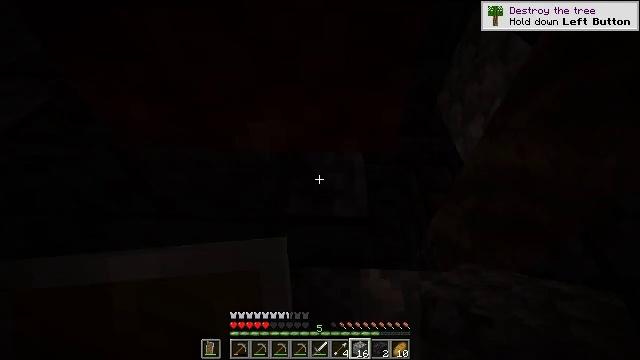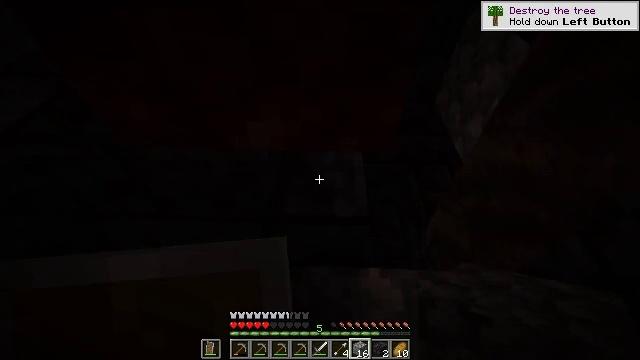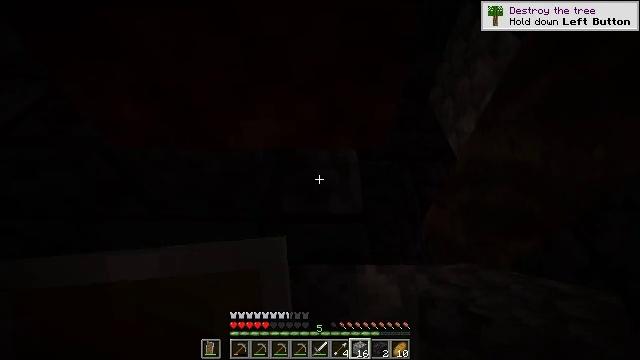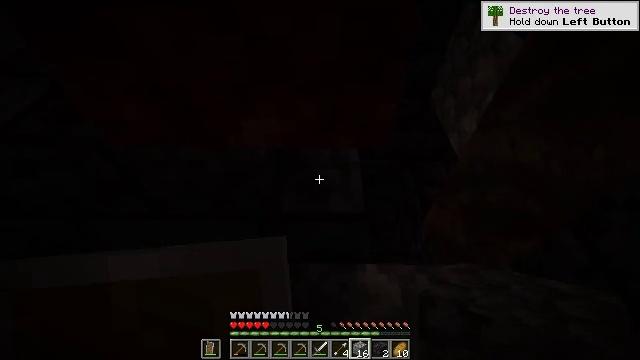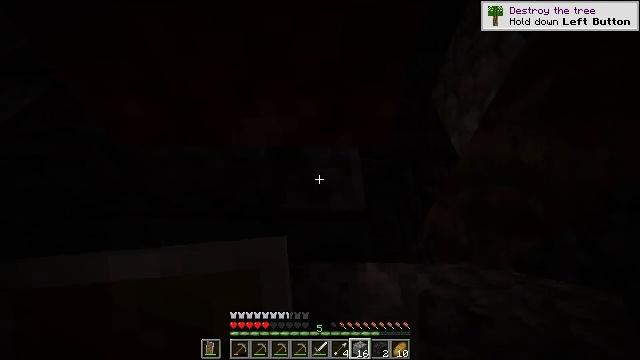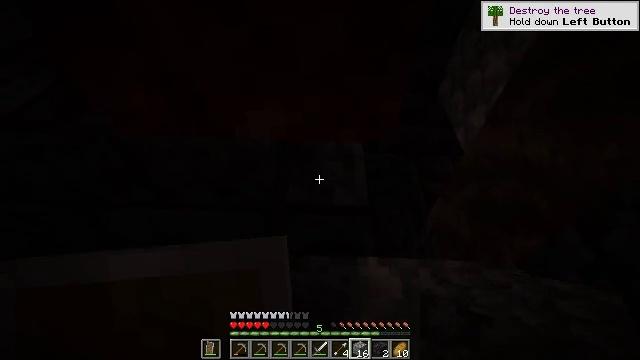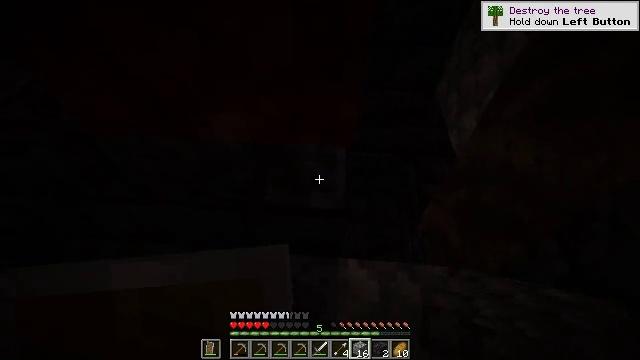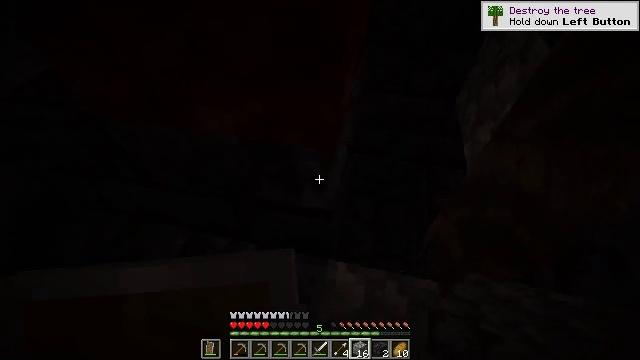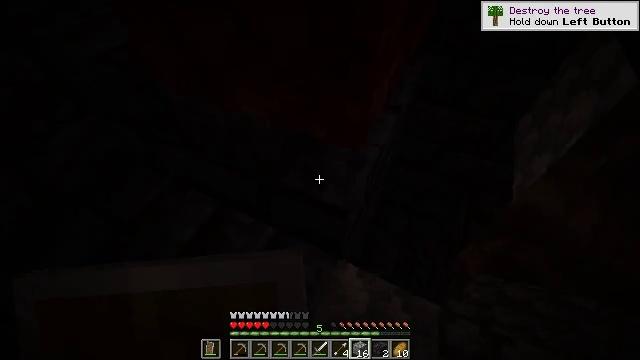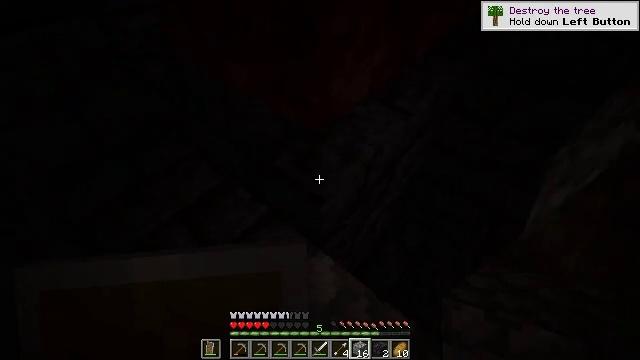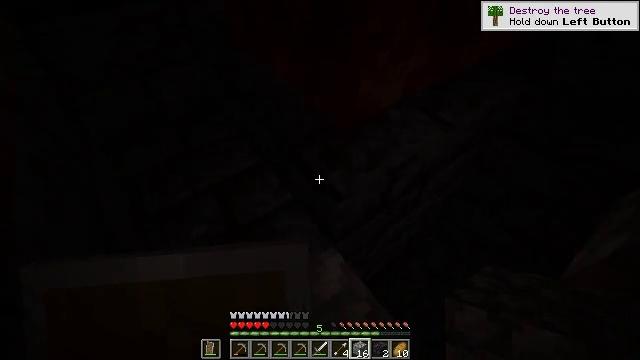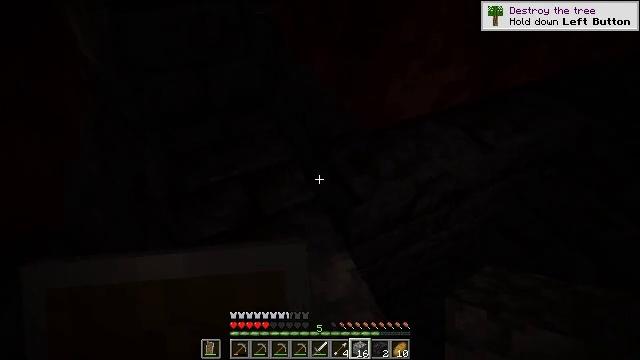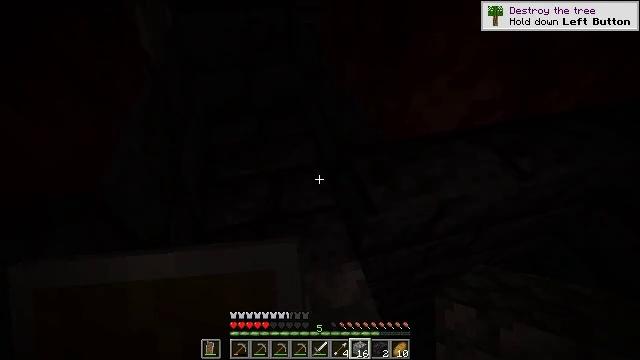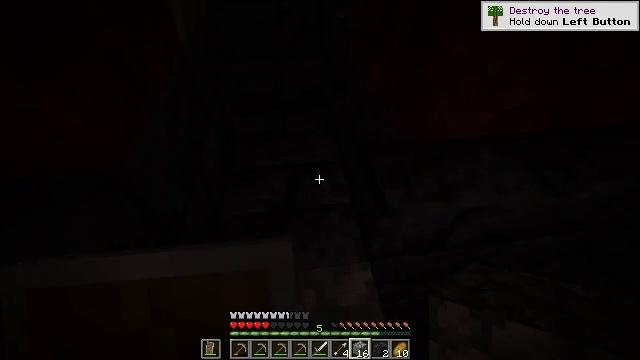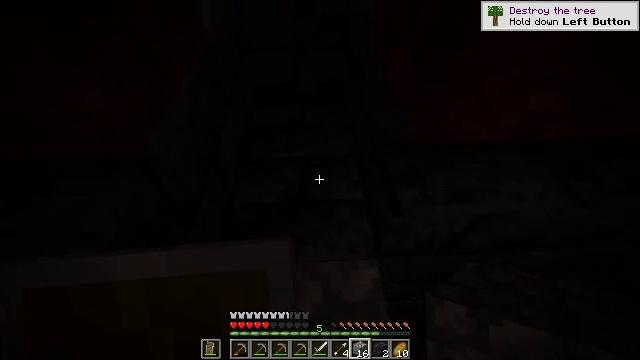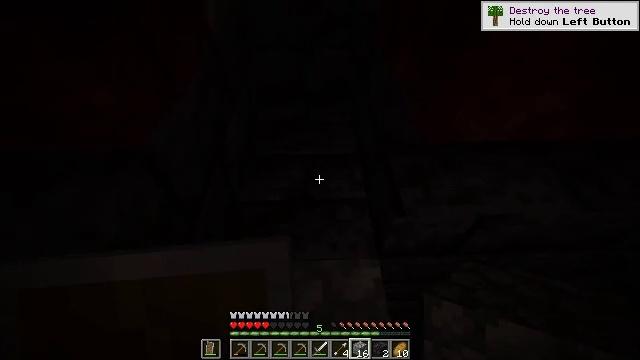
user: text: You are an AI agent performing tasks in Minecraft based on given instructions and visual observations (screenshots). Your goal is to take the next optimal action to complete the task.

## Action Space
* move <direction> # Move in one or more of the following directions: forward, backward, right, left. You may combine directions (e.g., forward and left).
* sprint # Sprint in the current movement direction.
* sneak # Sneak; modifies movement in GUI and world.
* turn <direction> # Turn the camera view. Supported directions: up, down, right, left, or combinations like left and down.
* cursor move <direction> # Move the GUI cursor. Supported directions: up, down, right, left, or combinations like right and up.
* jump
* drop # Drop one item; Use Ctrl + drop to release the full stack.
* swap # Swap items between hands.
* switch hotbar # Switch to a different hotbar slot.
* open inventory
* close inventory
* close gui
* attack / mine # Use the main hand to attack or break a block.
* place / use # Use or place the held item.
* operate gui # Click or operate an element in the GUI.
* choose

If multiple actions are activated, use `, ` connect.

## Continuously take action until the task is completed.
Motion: motion action
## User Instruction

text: Harvest some polished blackstone bricks.
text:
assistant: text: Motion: no_op
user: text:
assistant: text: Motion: turn right
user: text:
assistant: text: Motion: no_op
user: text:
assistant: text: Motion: no_op
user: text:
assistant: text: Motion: move right, turn left and down
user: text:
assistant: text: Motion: move right, turn left
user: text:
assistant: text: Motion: move right, turn left
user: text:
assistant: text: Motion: move right, turn left
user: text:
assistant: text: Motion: move right, turn left
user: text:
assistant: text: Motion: turn left
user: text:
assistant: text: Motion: turn left and up
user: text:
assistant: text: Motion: turn left and up
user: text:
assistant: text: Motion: turn left
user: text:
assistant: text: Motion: turn left and down
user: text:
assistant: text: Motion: turn left
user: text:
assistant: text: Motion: no_op
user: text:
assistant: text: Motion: turn left
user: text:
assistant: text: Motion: no_op
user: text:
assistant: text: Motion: turn left
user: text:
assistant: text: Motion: no_op
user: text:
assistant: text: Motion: turn down
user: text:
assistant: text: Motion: turn down
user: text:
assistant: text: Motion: turn down
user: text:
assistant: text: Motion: no_op
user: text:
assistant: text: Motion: no_op
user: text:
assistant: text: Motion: no_op
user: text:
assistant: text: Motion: no_op
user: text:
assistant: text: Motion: turn left
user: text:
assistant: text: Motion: turn left
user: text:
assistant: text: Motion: turn left